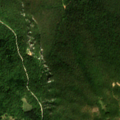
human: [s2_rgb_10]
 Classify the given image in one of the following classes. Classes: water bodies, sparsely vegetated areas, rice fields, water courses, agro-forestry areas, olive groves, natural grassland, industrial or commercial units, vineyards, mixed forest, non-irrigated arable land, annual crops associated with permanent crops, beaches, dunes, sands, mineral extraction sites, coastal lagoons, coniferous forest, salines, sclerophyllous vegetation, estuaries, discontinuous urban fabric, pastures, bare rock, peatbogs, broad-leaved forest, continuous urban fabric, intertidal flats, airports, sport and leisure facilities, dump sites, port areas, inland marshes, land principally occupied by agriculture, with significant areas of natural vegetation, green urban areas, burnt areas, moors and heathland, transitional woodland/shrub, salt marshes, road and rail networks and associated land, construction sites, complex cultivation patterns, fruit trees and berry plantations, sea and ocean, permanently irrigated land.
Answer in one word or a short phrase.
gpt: complex cultivation patterns, broad-leaved forest